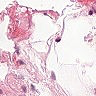
Metastatic tissue present: no